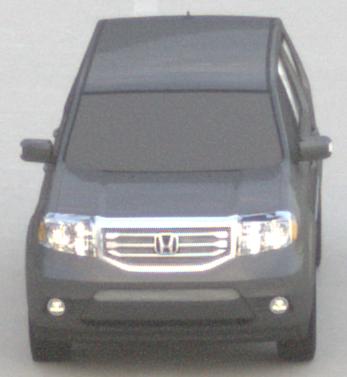
Make: Honda
Model: Pilot
Detailed model: Gen. 2 Facelift
Model produced from: 2012
Model produced until: 2015
Doors: 5
Color: gray
Road condition: dry road
Daytime: sunrise or sunset
Contrast: low contrast